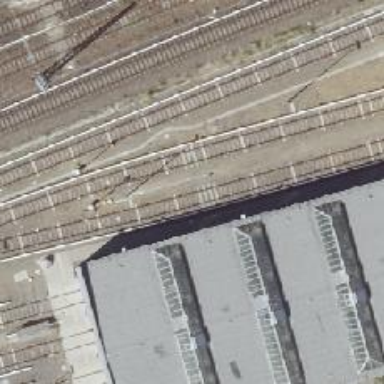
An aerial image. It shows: Railway signal.